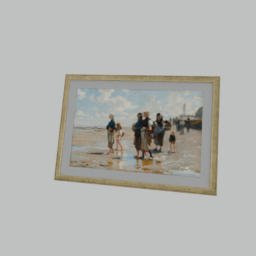
Label: decoration